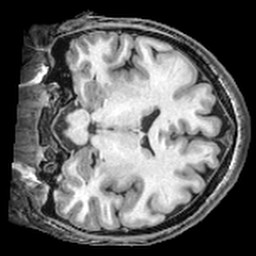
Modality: T1w
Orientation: coronal
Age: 41
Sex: female
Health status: ill
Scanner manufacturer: ge
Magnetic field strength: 3 T
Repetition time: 0.008164 s
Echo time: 0.003184 s